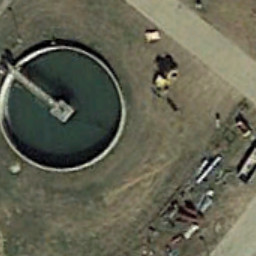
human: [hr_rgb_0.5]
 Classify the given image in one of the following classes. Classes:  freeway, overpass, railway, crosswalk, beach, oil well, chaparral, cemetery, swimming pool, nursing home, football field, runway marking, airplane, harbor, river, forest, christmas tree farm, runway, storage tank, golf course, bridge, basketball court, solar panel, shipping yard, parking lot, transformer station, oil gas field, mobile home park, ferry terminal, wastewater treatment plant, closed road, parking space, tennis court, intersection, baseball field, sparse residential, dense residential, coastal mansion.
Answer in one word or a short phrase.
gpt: wastewater treatment plant